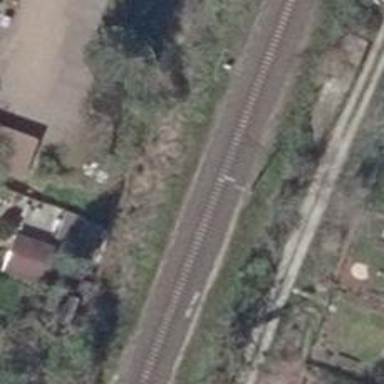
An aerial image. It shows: Milestone along the railway track with catenary mast.